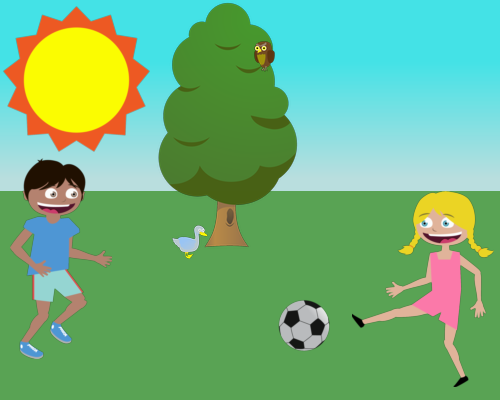
A bright sun shines above a joyful boy running. A small bubble tree with a hole has a tiny owl. A cheerful girl kicks a soccer ball, smiling widely.